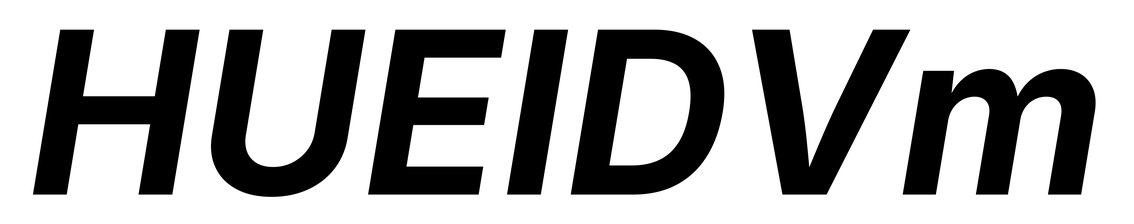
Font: Inter-Italic_Bold_Italic